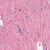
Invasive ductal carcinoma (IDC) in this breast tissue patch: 1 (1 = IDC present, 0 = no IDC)